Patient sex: M
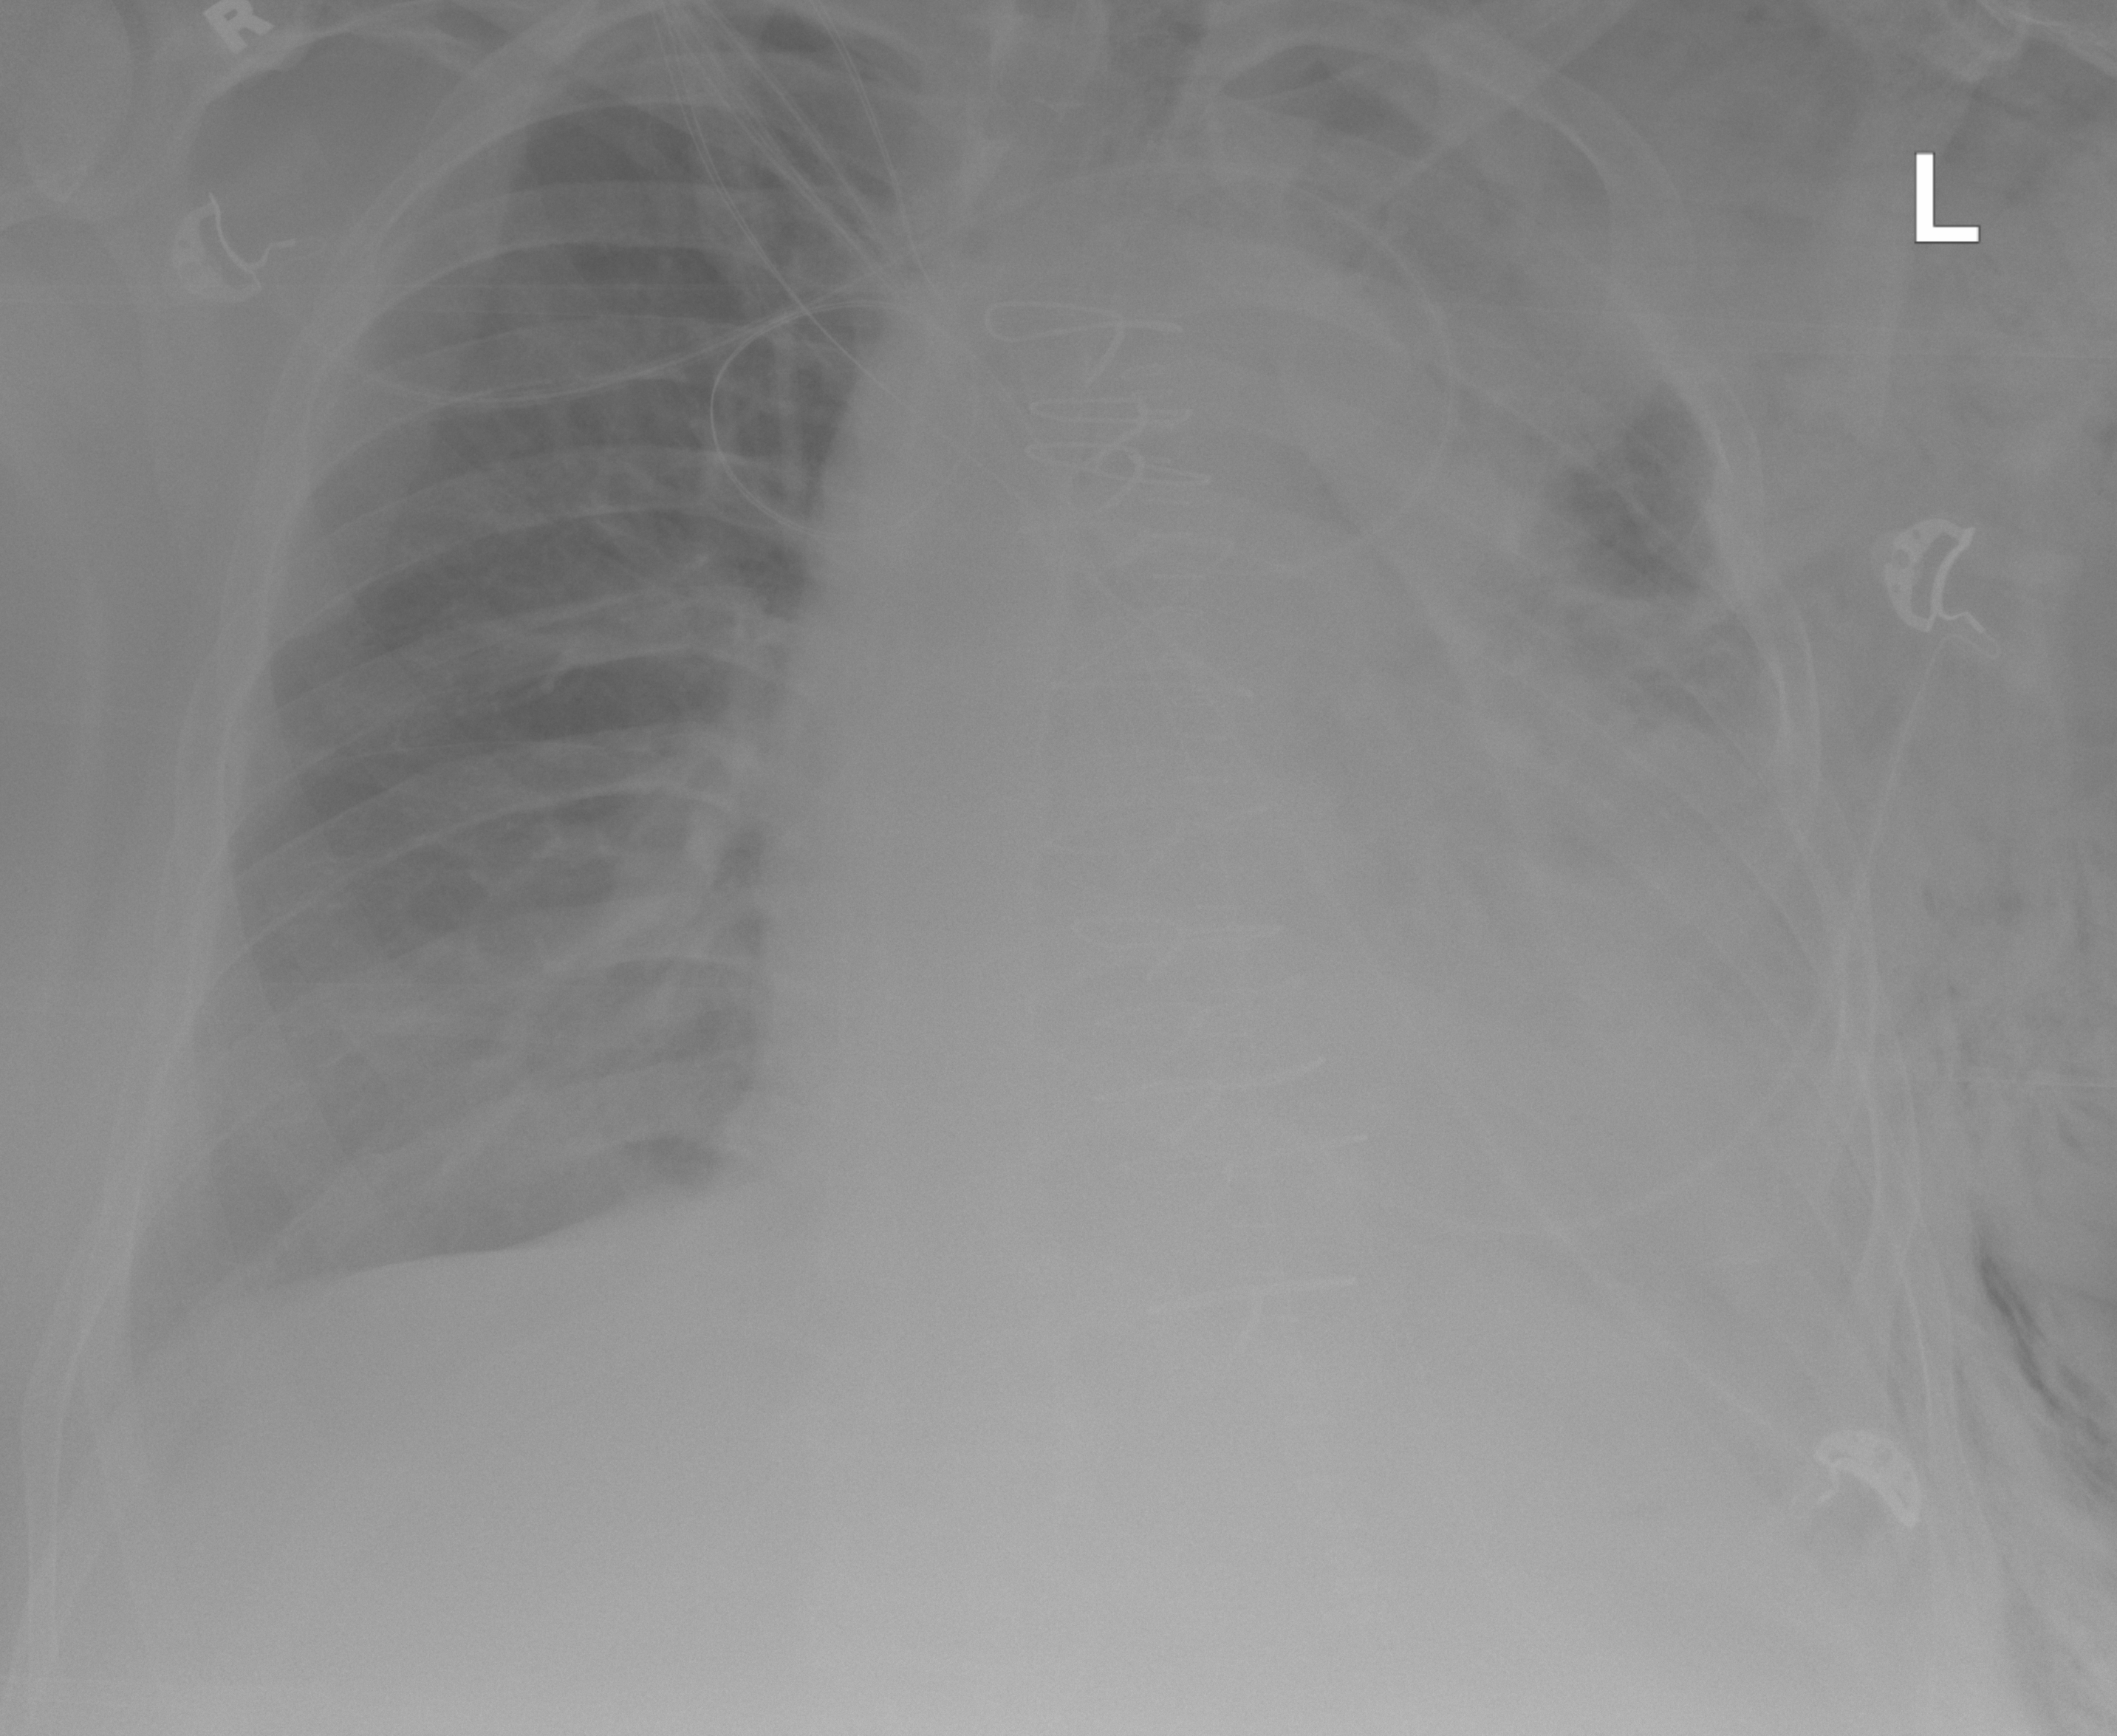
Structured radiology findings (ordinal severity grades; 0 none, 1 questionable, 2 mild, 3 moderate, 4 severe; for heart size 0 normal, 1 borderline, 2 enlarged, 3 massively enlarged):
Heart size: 2
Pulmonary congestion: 2
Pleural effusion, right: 2
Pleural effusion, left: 3
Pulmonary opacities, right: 0
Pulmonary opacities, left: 1
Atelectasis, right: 2
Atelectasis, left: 3